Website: apple
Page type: delivery-shipping
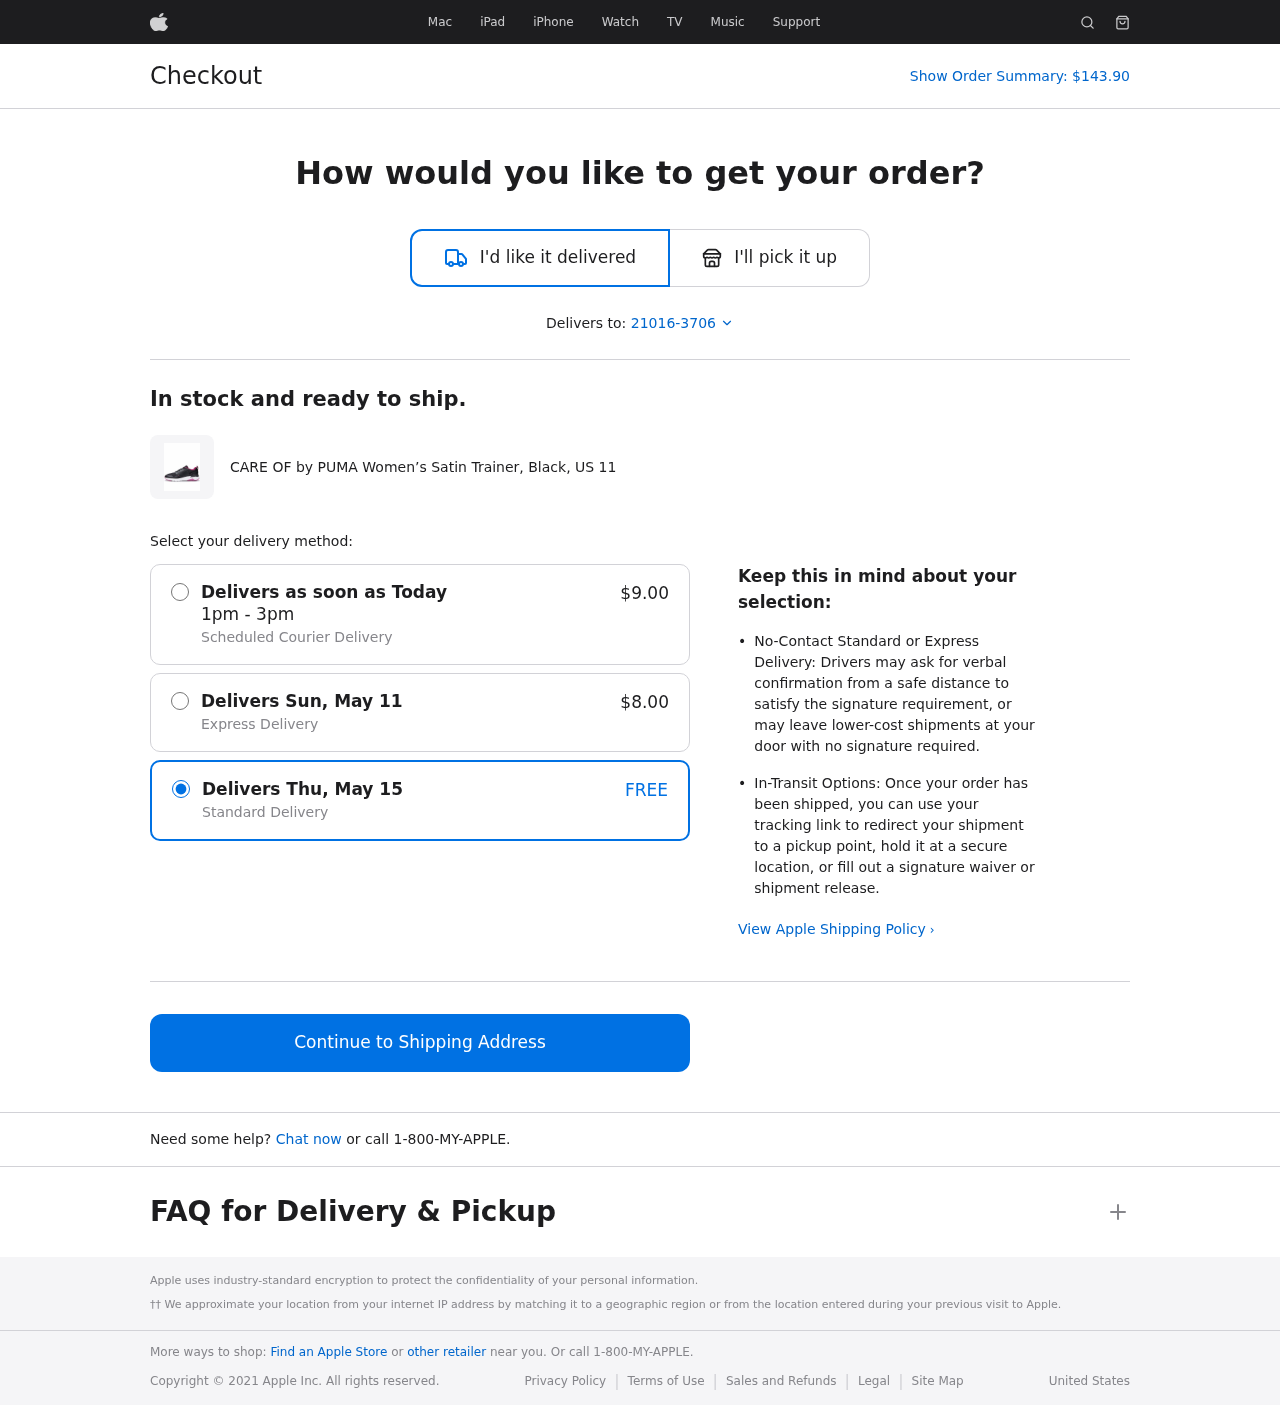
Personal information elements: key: PII_POSTCODE_FULL
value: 21016-3706
Product elements: key: PRODUCT1_NAME
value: CARE OF by PUMA Women’s Satin Trainer, Black, US 11
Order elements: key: ORDER_TOTAL
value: $143.90
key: ORDER_SHIPPING_DATE
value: Today
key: ORDER_SAMEDAY_SHIPPING_COST
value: $9.00
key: ORDER_EXPRESS_DATE
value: Sun, May 11
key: ORDER_EXPRESS_SHIPPING_COST
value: $8.00
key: ORDER_DELIVERY_DATE
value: Thu, May 15
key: ORDER_SHIPPING_COST
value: FREE